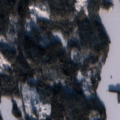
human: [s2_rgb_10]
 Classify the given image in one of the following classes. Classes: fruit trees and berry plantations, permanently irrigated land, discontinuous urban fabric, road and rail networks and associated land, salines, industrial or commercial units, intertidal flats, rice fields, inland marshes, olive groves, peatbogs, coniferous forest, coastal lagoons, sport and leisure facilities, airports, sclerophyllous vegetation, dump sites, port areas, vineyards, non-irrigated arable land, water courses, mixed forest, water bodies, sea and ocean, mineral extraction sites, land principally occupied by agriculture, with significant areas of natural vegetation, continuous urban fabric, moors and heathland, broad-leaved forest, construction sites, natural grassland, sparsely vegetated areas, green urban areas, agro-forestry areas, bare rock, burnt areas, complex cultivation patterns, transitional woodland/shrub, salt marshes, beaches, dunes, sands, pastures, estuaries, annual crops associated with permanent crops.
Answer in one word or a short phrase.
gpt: coniferous forest, mixed forest, water bodies